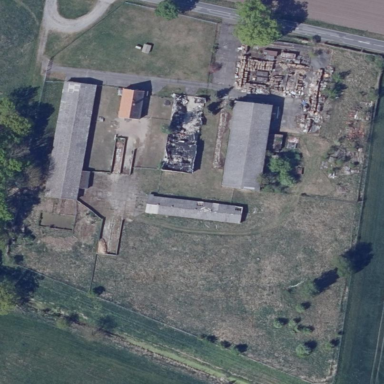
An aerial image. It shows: Farmyard area.